Question: i am trying to calculate a domain age using whois output but mostly whois creation date showing wrong information.
i am retrieve whois data for " 'alexa.com' " from " 'whois.verisign-grs.com' " or " 'whois.markmonitor.com' "
the creation date showing " 'Creation Date: 2013-10-09' ".
According the whois data the domain age is " '0 years, 209 days' " old from today!
But it is wrong?? actually, alexa domain age is " '17 years 294 days' " old from today.
please look out the below image on Wrong Information of whois

Why it is wrong ? How can i calculate domain age? Totally confused. Help me out...
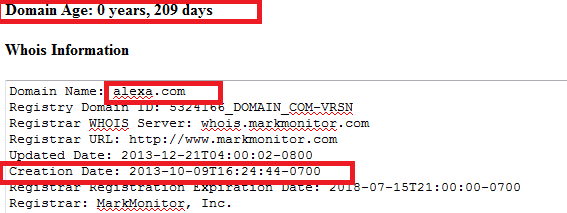
Answer: You are looking at the wrong part of the WHOIS data. The correct part, for "thick registry" TLDs like '.com', is at the top of the response:
'''
Domain Name: ALEXA.COM
Registrar: MARKMONITOR INC.
[a bunch more stuff...]
Updated Date: 10-oct-2013
Creation Date: 17-jul-1996
Expiration Date: 16-jul-2018
>>> Last update of whois database: Wed, 07 May 2014 06:30:57 UTC <<<
'''
The date you're looking for is the "Creation Date" above: July 17th, 1996.